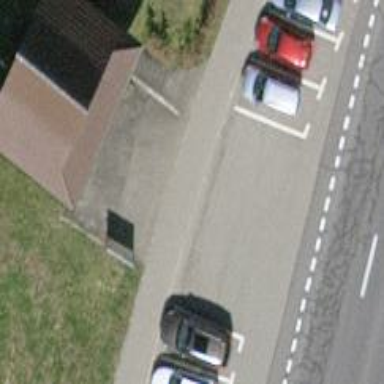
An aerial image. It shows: Parking area with surface.